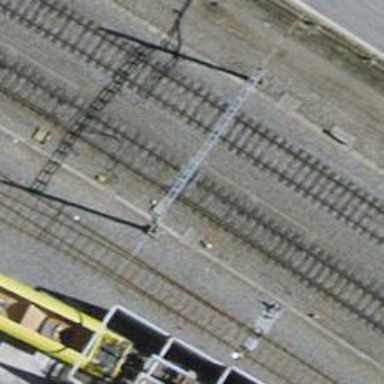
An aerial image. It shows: Single railway track with electrification through contact line.